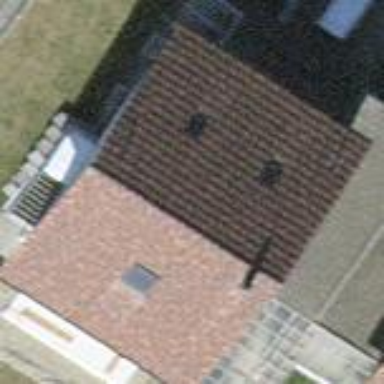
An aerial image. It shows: Gabled house with the roof oriented across.